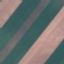
Land use / land cover class: AnnualCrop